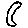
Label: moon